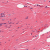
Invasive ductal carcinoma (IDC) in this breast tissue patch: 0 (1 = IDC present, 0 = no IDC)